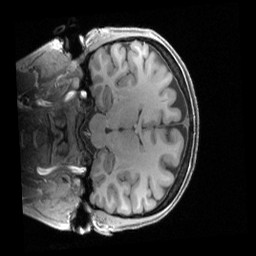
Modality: T1w
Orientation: coronal
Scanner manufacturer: siemens
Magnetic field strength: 3 T
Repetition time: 2.4 s
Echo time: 0.00222 s